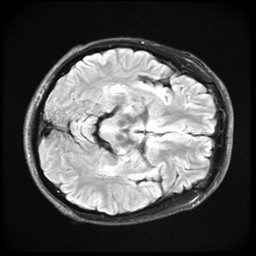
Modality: FLAIR
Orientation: axial
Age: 31
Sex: male
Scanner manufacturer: ge
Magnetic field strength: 3 T
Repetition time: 11 s
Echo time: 0.1497 s